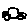
Label: car